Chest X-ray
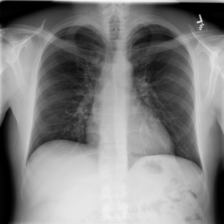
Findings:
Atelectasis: negative
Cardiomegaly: negative
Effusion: negative
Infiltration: negative
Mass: negative
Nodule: negative
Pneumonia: negative
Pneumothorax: negative
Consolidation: negative
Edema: negative
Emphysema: negative
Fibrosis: negative
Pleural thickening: negative
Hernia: negative